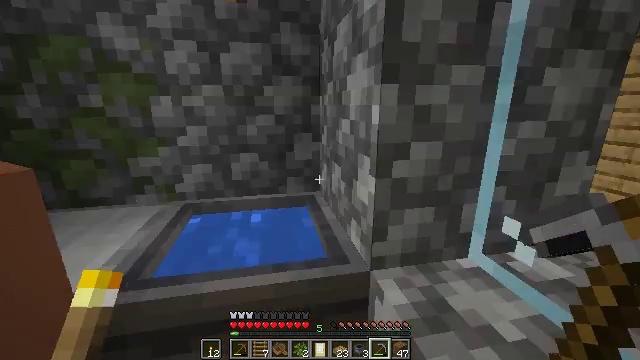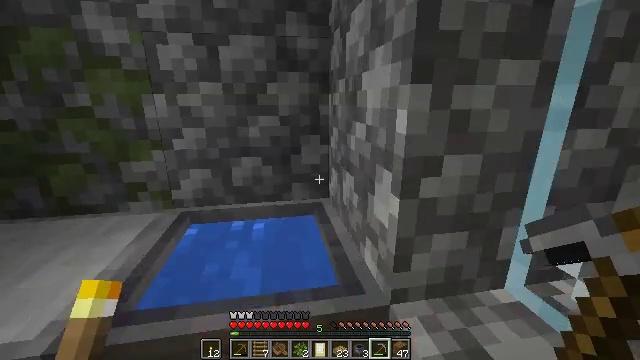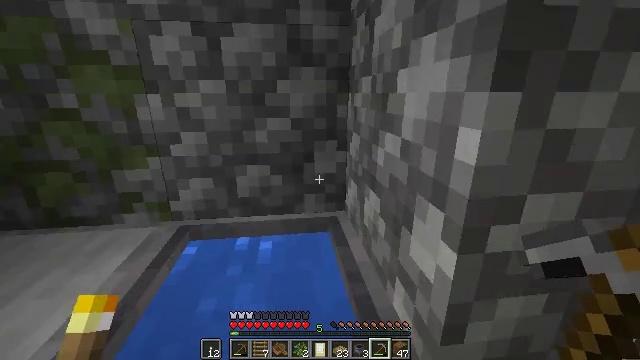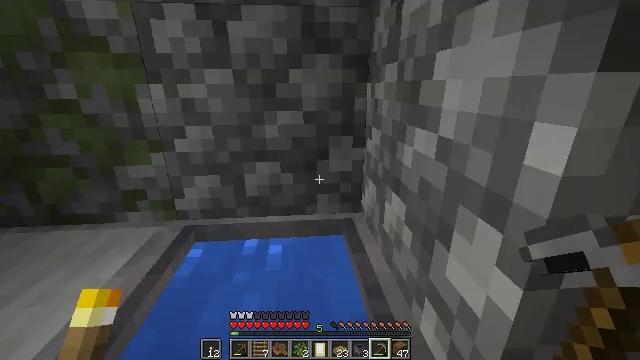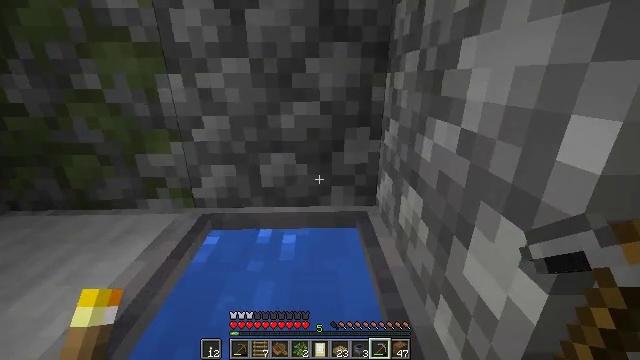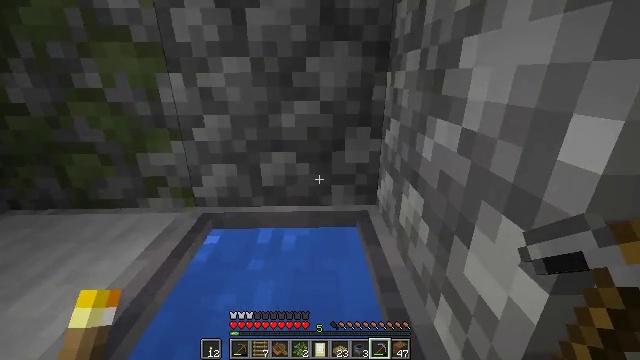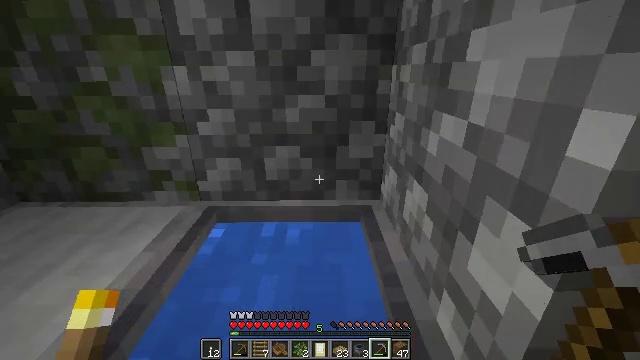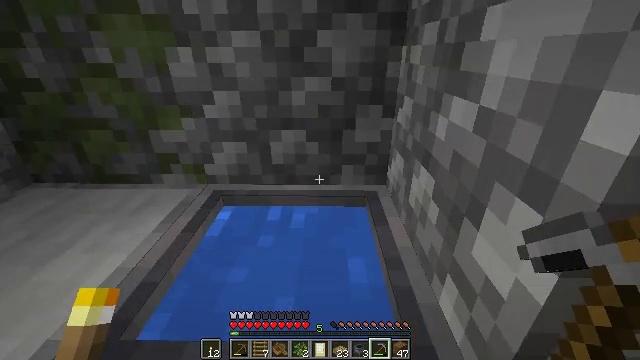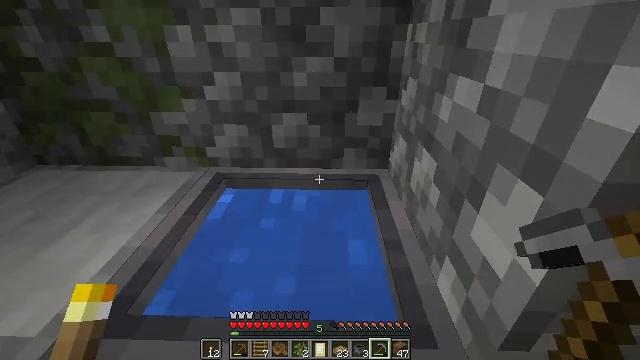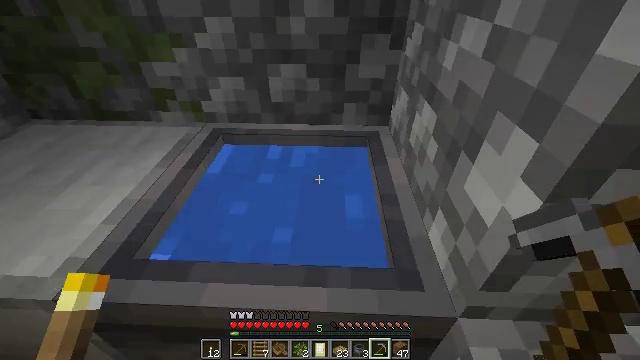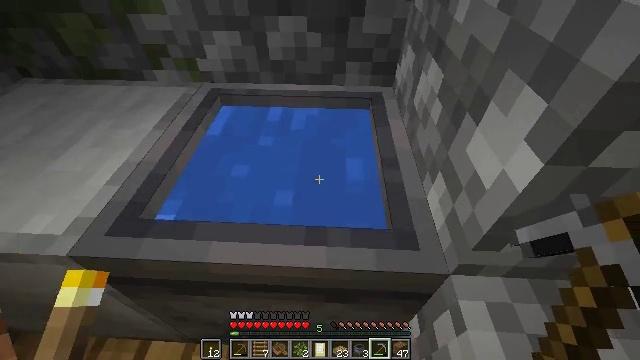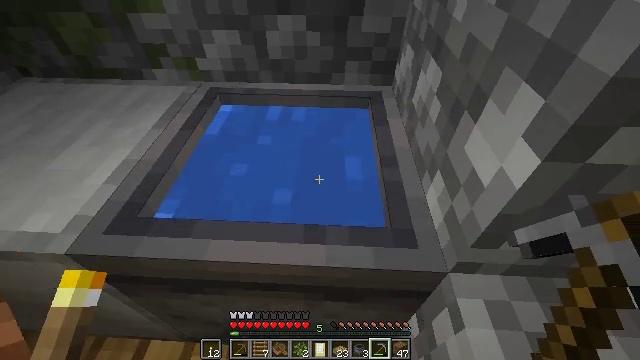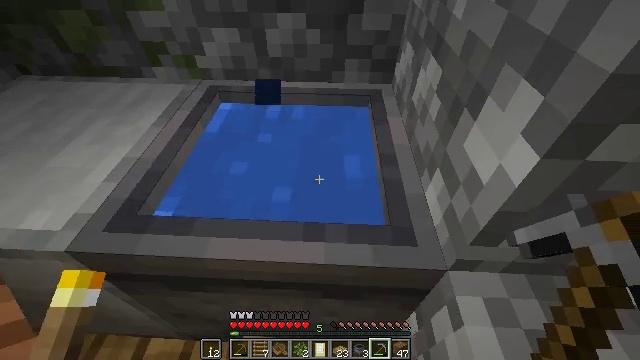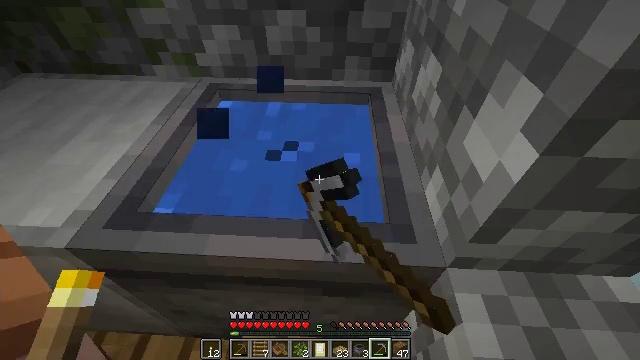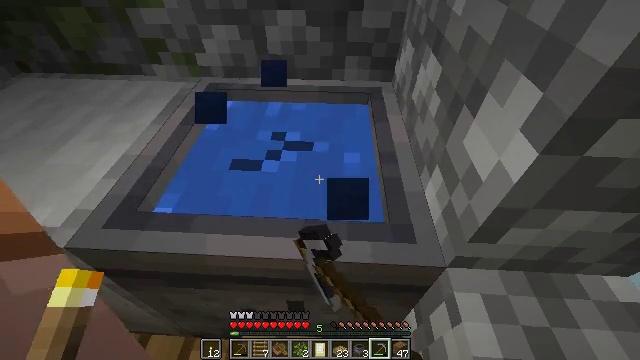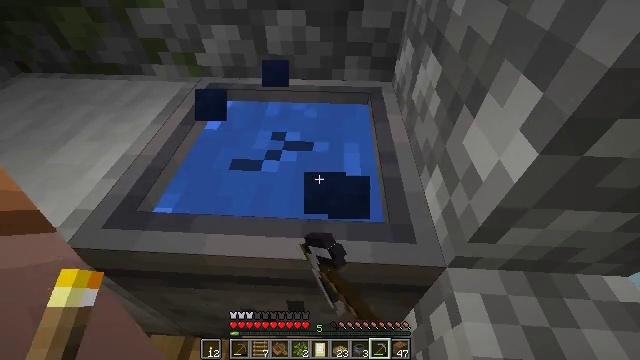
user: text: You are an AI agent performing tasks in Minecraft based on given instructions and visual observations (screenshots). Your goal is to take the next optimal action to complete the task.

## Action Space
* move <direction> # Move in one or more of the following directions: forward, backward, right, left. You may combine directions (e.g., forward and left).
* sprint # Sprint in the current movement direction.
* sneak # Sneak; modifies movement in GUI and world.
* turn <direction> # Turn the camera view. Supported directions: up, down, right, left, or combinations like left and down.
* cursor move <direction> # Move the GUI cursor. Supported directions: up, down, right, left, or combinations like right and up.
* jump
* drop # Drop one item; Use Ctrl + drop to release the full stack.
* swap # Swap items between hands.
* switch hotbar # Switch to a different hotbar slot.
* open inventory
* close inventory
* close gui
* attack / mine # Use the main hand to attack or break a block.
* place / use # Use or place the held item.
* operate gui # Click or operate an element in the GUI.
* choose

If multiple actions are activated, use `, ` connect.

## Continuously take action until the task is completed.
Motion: motion action
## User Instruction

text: Remove the cauldron from its current position.
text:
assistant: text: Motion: move forward, turn left
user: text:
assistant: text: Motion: move forward, turn left and down
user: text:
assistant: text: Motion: move forward, turn left and down
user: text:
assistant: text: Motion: move forward, turn left and down
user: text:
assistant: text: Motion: move forward
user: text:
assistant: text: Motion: turn down
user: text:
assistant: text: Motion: turn left and down
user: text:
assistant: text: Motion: turn down
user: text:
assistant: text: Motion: turn down
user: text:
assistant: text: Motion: turn down
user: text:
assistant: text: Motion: no_op
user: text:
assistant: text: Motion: attack / mine
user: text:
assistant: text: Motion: attack / mine
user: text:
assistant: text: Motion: attack / mine
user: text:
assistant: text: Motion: attack / mine
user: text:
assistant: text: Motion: attack / mine
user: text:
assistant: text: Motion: attack / mine
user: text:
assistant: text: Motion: attack / mine
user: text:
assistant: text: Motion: attack / mine
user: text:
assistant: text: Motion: attack / mine
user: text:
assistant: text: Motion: attack / mine
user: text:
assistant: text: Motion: attack / mine
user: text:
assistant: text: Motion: attack / mine
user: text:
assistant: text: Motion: attack / mine
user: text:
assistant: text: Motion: attack / mine
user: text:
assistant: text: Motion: attack / mine
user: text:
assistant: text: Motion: attack / mine
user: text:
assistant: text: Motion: attack / mine
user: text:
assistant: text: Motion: attack / mine
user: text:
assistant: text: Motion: attack / mine